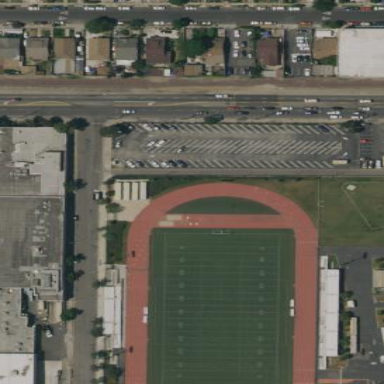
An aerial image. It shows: American football pitch with artificial turf surface for leisure land.